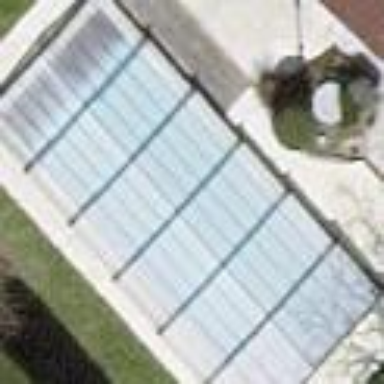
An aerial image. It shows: Swimming pool located in leisure land.